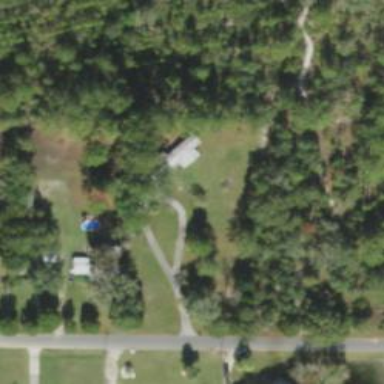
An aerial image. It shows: Driveway.